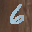
Label: 6